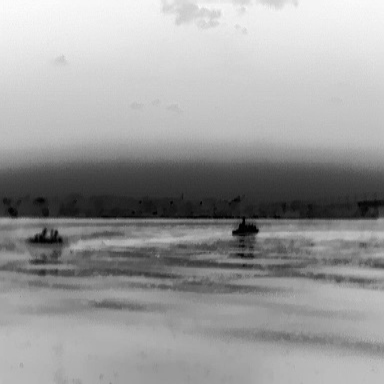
There are two objects shown in the infrared image, including a canoe, and a warship.